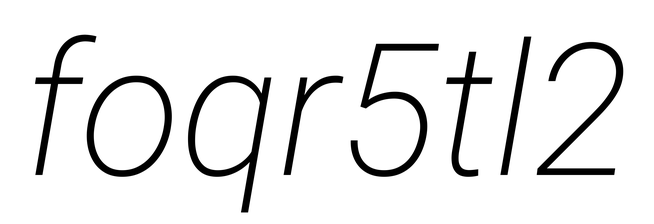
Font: Roboto-Italic_ExtraLight_Italic